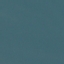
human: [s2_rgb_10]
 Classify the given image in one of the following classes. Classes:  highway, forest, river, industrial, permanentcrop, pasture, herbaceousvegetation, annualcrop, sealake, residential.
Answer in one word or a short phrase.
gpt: SeaLake